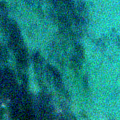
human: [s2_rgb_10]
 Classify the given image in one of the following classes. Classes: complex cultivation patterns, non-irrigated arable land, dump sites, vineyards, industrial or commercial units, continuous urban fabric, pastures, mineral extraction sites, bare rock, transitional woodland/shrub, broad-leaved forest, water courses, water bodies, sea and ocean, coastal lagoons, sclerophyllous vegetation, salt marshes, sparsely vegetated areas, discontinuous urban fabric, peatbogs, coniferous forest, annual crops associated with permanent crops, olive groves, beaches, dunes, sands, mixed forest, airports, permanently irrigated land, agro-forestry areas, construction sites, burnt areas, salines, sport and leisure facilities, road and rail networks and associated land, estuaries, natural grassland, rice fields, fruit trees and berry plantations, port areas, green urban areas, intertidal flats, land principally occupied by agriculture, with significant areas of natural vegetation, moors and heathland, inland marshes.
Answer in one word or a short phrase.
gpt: sea and ocean